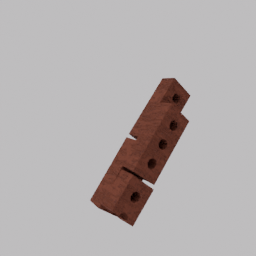
Label: architecture